Question: I am trying to build an SWT Tree that has icons at the top level but not at the next level.

Is there any way to avoid the blank space which seems to have been left for the image which I'm not using? I tried using the following code snippets but neither did what I wanted.
SWT.MeasureItem:
'''
tree.addListener(SWT.MeasureItem, new Listener()
{
@Override
public void handleEvent(Event event)
{
TreeItem item = (TreeItem)event.item;
Image image = item.getImage();
if (image == null)
{
event.x -= 40;
}
}
});
'''
SWT.PaintItem:
'''
tree.addListener(SWT.PaintItem, new Listener()
{
@Override
public void handleEvent(Event event) {
TreeItem item = (TreeItem)event.item;
Image image = item.getImage();
if (image == null)
{
event.x -= 40;
}
}
});
'''
In both cases I was just hoping that the text could be drawn a bit further to the left.
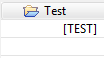
Answer: I have done some more investigation myself. As per Eugene's answer this seems to be native behaviour. There are a couple of things worth noting.
If no items in the Tree have an icon then no space is left for icons. However, even a single item with an icon will cause all items to leave space for icons.
A hacky solution can be implemented as follows:
- - -
This probably doesn't work well across platforms and across system fonts so I've just decided to live with having icons.